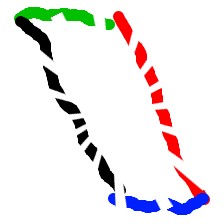
Shape: parallelogram